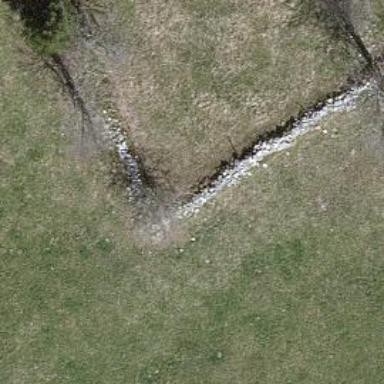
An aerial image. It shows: Wall barrier.